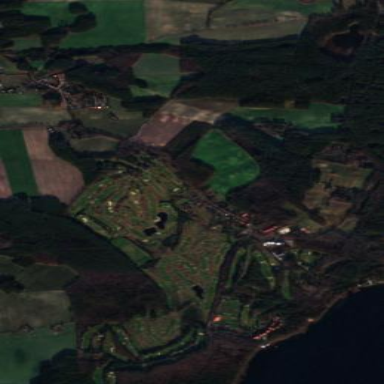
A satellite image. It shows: Golf course.